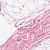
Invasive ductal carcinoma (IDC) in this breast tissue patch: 0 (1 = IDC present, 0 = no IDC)